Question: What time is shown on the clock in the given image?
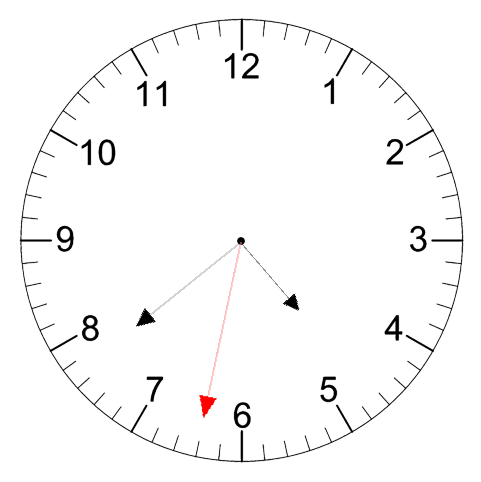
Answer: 04:38:32